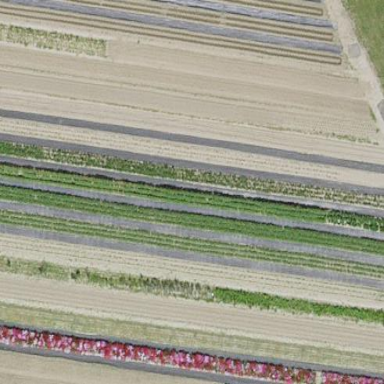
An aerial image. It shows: Farmland used for growing flowers.